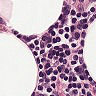
Metastatic tissue present: no